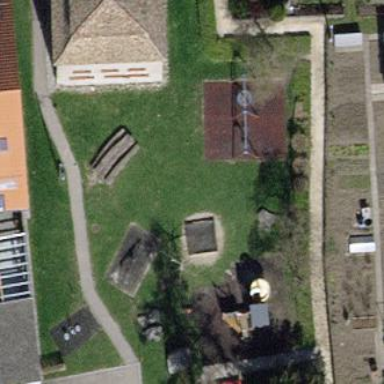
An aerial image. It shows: Playground with playground theme.